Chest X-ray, PA view. Patient: 38 years old, sex F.
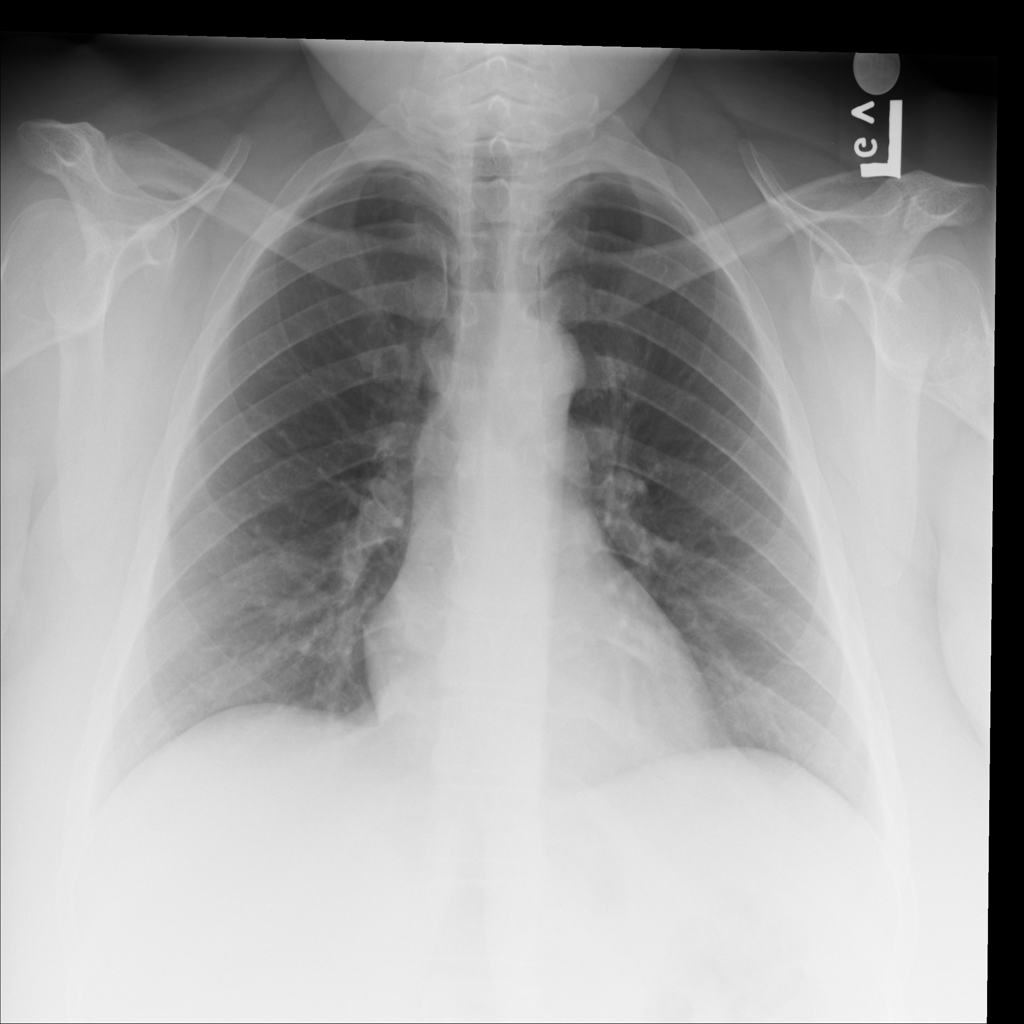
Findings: No Finding